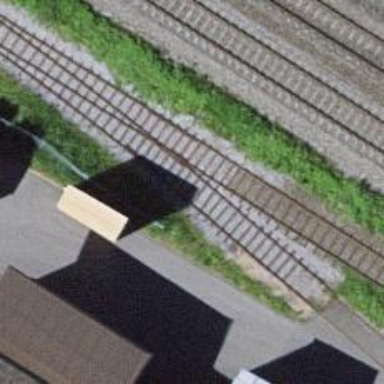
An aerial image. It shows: Single railway spur track.